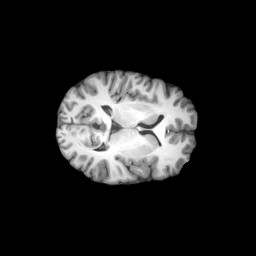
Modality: T1w
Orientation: axial